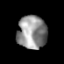
Tissue: prostate
Cell type: Epithelial cells
Senescence score: 0.3608
Nuclear area (px): 959
Mean DAPI intensity: 145.079